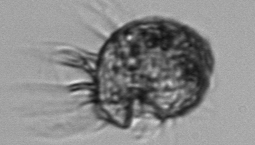
Label: Strombidium_morphotype1